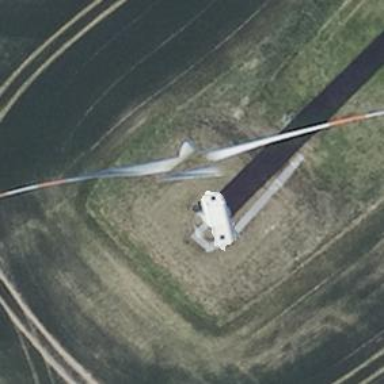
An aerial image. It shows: Wind generator powered by Vestas horizontal axis wind turbine.